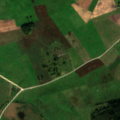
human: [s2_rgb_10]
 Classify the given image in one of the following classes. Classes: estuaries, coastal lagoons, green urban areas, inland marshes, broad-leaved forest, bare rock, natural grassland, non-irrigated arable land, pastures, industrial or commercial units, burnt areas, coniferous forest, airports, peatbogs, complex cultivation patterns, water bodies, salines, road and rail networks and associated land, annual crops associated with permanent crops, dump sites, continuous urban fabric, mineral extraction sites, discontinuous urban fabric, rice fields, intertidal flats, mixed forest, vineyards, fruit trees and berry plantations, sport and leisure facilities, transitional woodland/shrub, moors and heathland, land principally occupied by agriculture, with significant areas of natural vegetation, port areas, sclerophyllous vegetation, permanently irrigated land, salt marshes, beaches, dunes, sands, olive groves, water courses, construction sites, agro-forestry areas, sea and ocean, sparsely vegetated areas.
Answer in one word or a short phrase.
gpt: non-irrigated arable land, pastures, complex cultivation patterns, mixed forest, transitional woodland/shrub